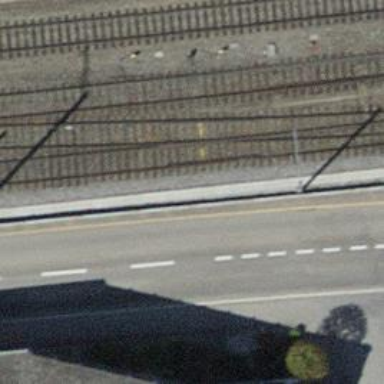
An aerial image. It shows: Single-track electrified railway with contact line.